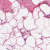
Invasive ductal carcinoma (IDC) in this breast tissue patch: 0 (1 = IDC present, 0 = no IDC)